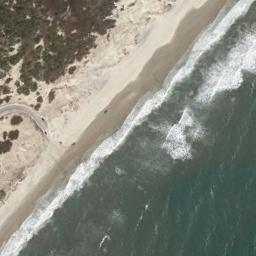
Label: beach